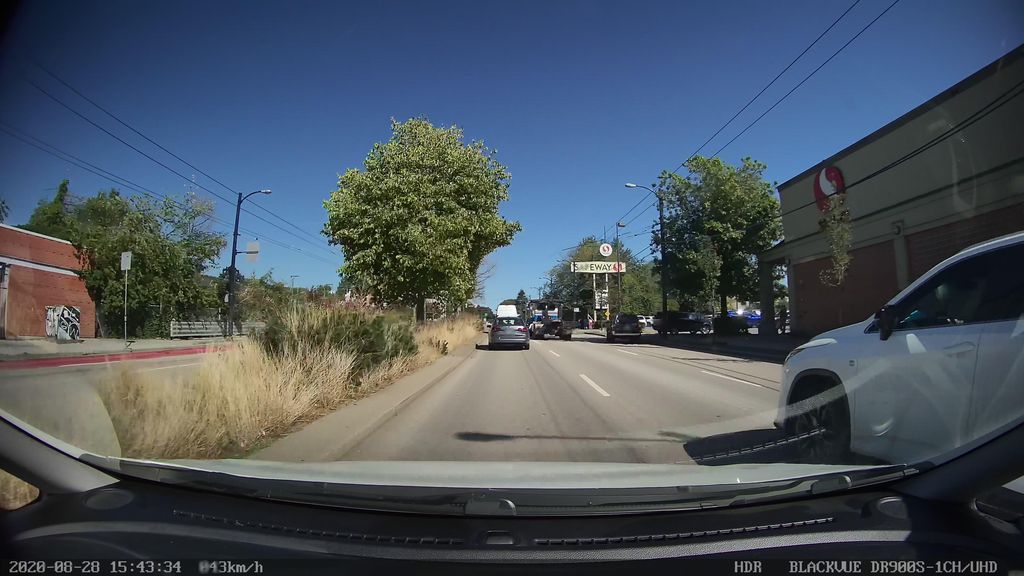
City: vancouver